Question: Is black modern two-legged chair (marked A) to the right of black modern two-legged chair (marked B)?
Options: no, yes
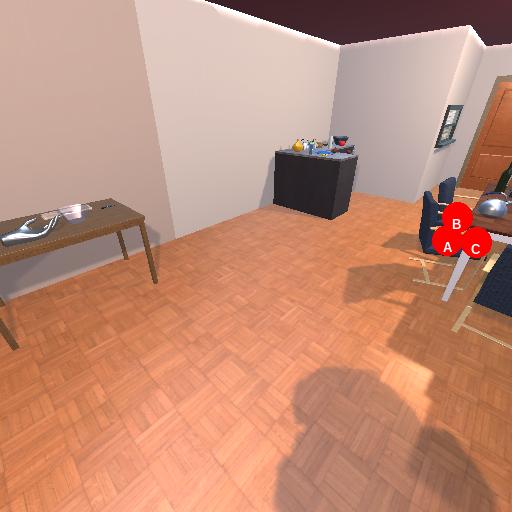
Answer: no